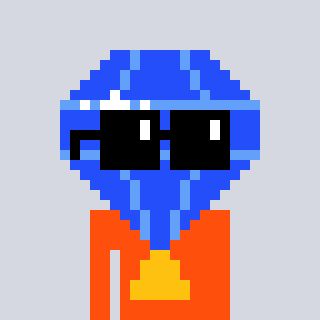
a pixel art character with square black sunglasses, a blue diamond-shaped head and a orange-colored body on a cool background